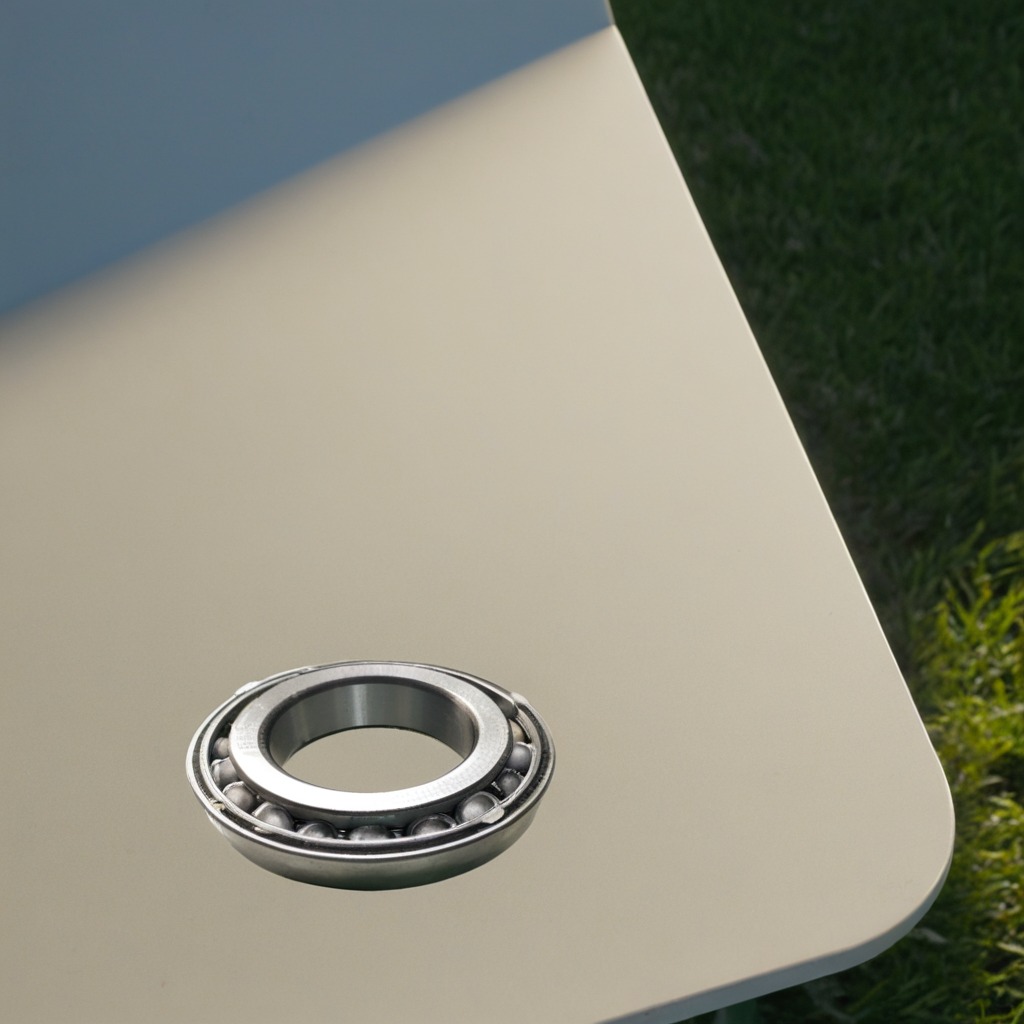
A metal ball bearing is lying on the textured surface.